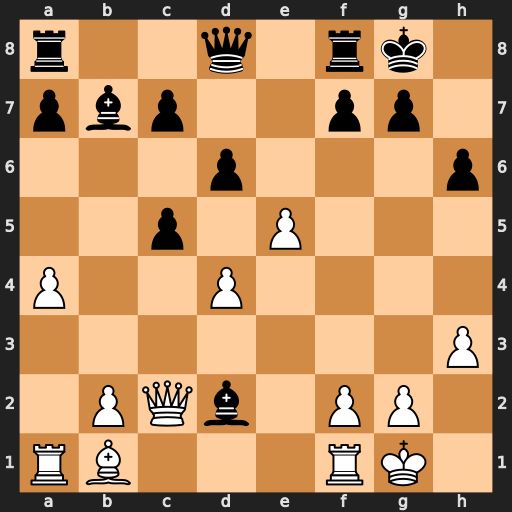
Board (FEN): r2q1rk1/pbp2pp1/3p3p/2p1P3/P2P4/7P/1PQb1PP1/RB3RK1
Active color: w
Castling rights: -
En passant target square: -
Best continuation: Qh7#